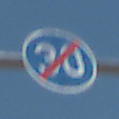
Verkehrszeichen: EndeMindestgeschwindigkeit
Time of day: Midday
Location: Outdoor (Nature)
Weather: Clear
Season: NotSpecified
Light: Natural